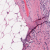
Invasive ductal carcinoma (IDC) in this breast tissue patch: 1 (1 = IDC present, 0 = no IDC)